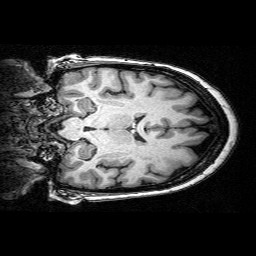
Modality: T1w
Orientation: coronal
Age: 63
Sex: female
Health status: ill
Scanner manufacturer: siemens
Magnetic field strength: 3 T
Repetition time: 0.0025 s
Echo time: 0.00336 s